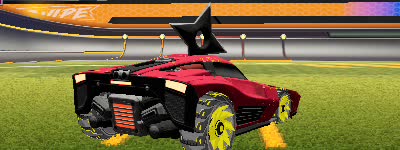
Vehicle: breakout